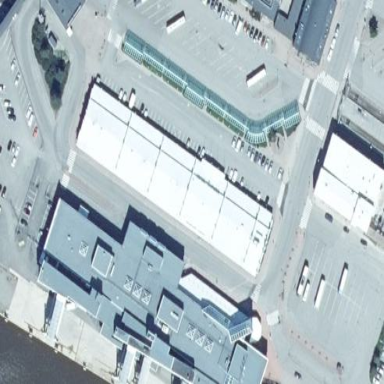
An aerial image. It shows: Ferry terminal building at the public transport station.